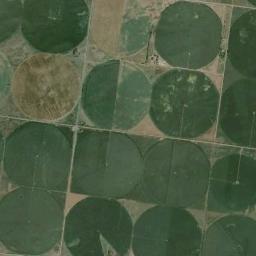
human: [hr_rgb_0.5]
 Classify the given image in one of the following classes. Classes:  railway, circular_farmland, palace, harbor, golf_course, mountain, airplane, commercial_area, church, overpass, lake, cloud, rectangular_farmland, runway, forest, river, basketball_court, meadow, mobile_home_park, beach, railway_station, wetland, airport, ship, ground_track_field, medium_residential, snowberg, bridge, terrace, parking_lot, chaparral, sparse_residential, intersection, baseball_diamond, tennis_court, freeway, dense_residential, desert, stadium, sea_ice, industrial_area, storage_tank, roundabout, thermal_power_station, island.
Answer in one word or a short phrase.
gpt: circular_farmland